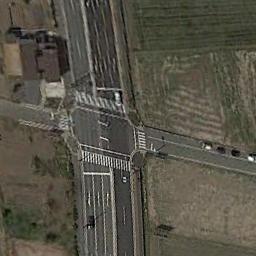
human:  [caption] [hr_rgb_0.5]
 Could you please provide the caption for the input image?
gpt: There are three red cars at the intersection .

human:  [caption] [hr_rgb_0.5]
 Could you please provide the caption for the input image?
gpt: There is a building beside the intersection .

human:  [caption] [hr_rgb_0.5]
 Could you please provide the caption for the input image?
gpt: A tilted intersection with some crosswalks located in a farmland .

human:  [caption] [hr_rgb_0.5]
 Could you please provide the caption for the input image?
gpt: There are several vehicles on the road at the intersection, And there are several buildings and large areas of farmland around the intersection .

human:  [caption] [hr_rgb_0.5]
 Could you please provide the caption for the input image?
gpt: There are some bare lawns around the intersection .